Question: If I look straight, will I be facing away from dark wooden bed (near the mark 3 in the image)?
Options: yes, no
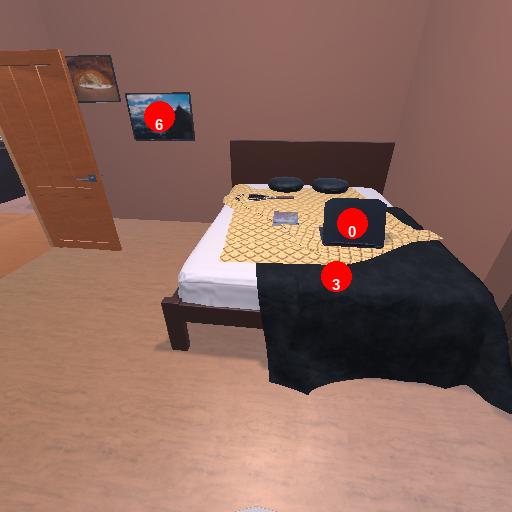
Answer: yes